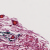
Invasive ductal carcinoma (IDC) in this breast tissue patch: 0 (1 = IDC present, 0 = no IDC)